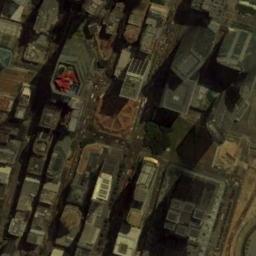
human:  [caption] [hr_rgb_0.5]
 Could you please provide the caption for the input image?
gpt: The commercial area is consist of many buildings .

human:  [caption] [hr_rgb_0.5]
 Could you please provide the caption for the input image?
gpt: A dense commercial area has lots of buildings of different heights .

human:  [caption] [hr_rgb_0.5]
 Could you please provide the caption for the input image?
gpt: The houses were arranged in disorder .

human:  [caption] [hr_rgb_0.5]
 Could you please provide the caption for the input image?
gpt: There are many dense tall buildings and several roads and many trees in a business district .

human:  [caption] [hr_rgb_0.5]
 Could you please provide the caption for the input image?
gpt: There are many buildings arranged neatly on a commercial area .